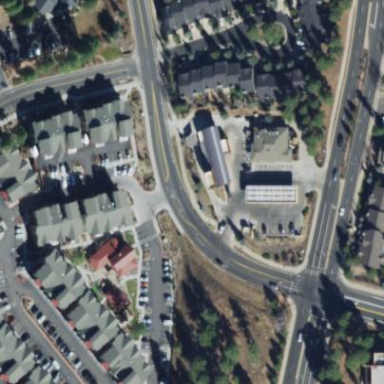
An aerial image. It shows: Retail establishment providing fuel services.